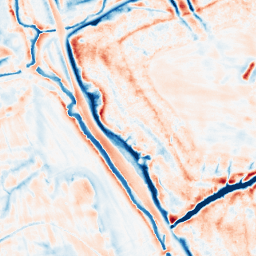
Category: edge_preserving
Decomposition family: bilateral
Decomposition parameters: d: 21
sigma_color: 75
sigma_space: 150
Upsampling method: sinc_hamming
Upsampling parameters: scale: 2
kernel_size: 4
Upsampling scale: 2